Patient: sex F, age 56
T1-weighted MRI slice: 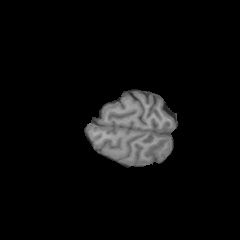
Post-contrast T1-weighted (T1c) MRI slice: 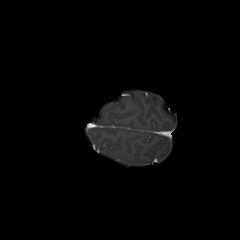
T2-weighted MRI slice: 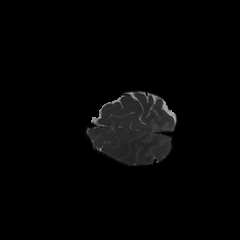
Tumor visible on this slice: no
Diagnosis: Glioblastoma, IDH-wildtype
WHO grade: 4